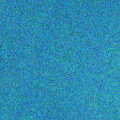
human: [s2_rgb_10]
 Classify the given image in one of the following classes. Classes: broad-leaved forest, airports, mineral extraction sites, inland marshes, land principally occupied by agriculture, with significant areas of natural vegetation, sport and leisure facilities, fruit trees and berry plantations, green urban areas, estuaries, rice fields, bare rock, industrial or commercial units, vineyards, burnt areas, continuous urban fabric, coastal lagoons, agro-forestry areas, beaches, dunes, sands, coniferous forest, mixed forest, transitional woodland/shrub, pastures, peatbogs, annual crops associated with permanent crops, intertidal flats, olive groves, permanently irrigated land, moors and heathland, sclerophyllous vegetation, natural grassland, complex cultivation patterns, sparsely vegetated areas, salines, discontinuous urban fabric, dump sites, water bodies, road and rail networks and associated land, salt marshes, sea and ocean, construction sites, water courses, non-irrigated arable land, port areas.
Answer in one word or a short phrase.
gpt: sea and ocean